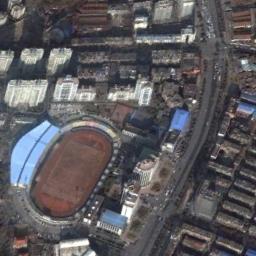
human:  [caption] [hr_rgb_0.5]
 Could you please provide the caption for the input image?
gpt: Many buildings of different shapes are beside the stadium .

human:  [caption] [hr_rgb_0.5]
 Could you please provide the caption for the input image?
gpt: The oval gym is surrounded in the middle of the residential area, Next to the road .

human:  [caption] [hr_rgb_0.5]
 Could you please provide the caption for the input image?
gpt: This stadium has a row of white signs on each side .

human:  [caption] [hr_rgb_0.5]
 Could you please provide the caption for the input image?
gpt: The stadium is next to some buildings and roads .

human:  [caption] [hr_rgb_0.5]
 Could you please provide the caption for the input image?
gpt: There are many buildings around the stadium .